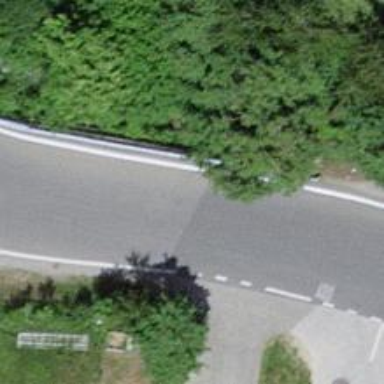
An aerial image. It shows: Unclassified road with asphalt surface.